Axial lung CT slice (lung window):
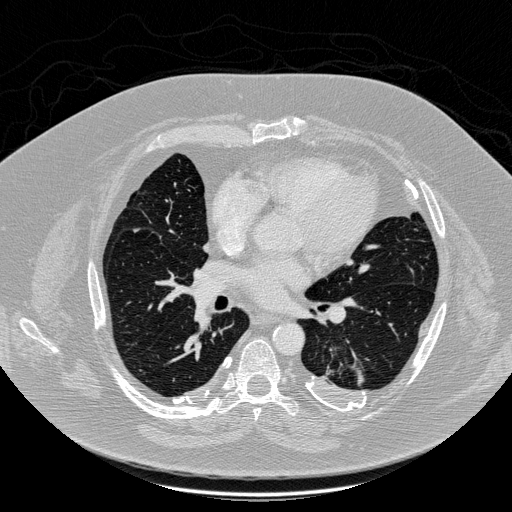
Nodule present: yes
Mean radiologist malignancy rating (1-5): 1